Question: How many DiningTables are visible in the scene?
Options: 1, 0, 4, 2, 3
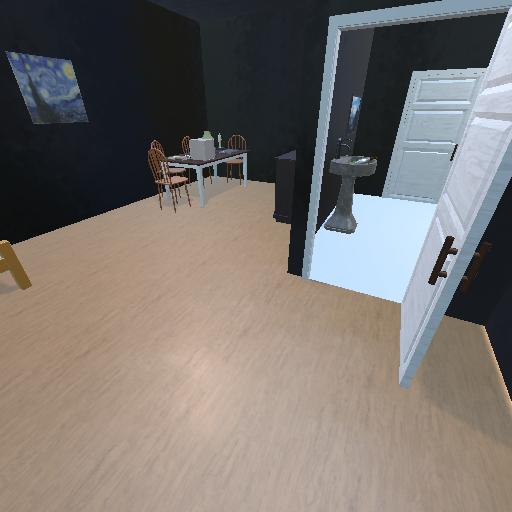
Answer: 1